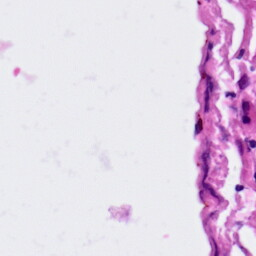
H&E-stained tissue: Lung